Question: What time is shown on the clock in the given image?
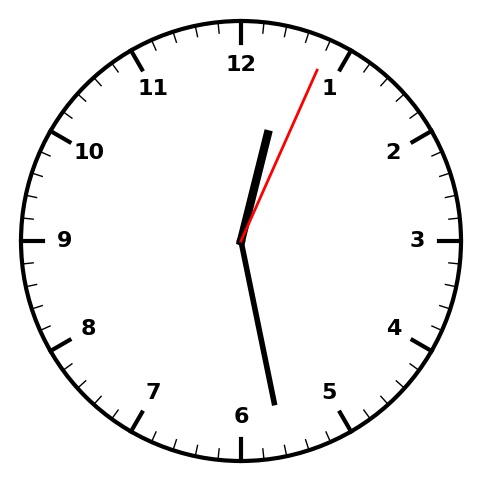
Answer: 12:28:04